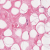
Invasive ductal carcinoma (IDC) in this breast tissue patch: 0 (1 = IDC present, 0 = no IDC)